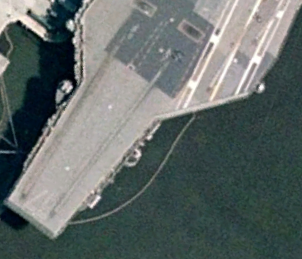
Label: aircraft_carrier